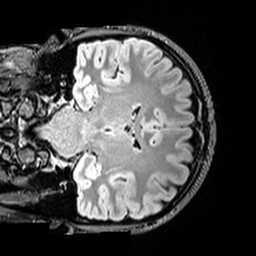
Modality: T2w
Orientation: coronal
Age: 25
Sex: female
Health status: healthy
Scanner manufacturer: siemens
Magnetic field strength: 3 T
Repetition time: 5 s
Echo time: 0.397 s